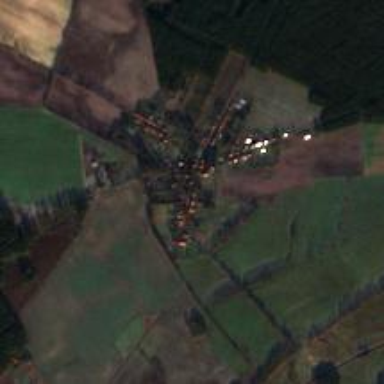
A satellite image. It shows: Village.